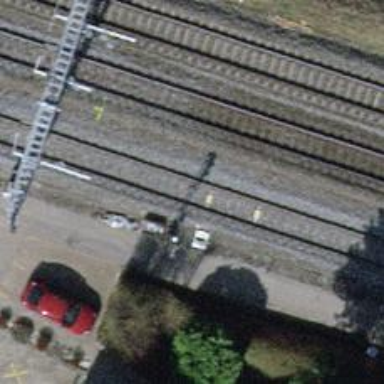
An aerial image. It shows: Railway signal.